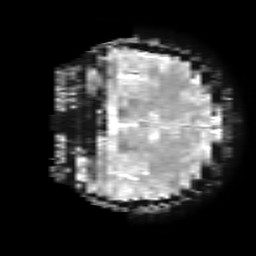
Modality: T2starw
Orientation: coronal
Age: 28
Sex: female
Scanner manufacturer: ge
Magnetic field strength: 3 T
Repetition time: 0.65 s
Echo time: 0.02 s